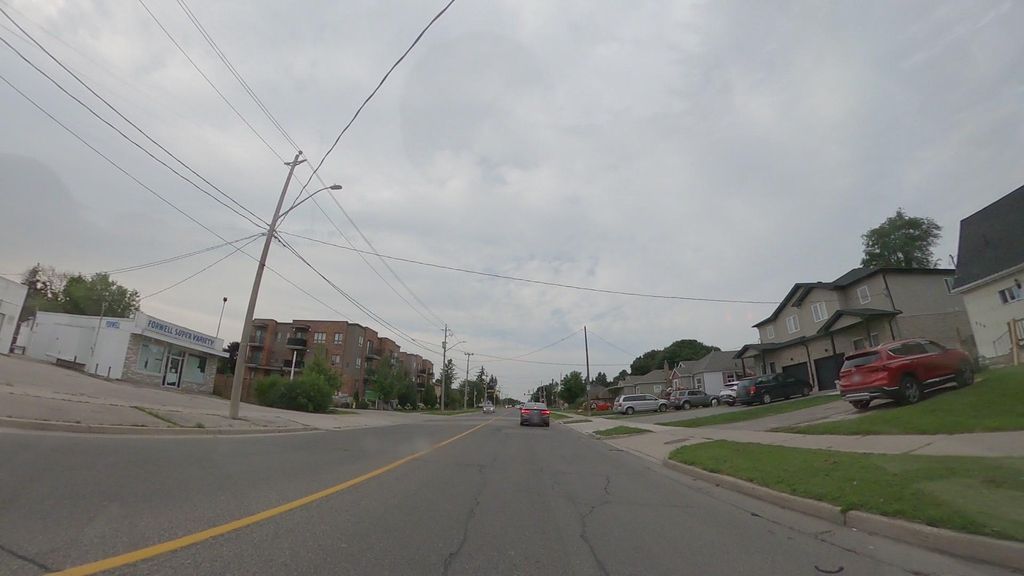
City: kitchener-waterloo